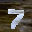
Label: 7